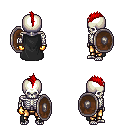
a pixel art fantasy rpg character, male body template, skeleton, black cape, gold greaves, red mohawk hairstyle, gold gloves, shield, four views (front, back, left, right), 2x2 character sprite sheet, small pixel art, hard edges, no anti-aliasing